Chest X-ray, PA view. Patient: 52 years old, sex M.
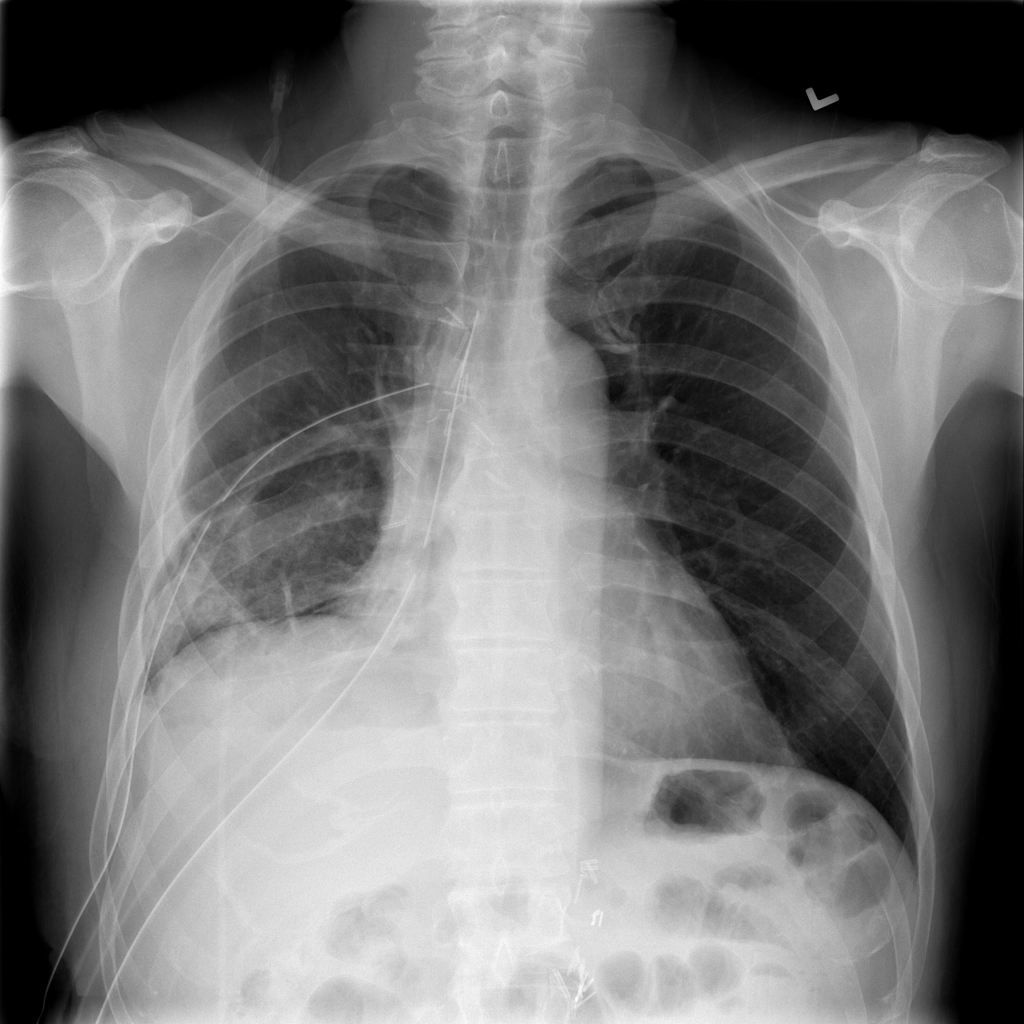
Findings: Infiltration